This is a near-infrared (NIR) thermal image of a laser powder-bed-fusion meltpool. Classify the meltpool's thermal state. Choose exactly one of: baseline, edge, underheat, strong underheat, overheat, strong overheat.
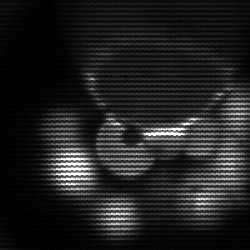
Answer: edge